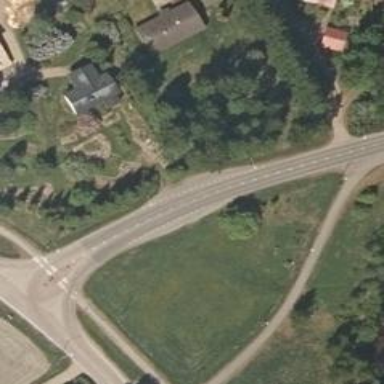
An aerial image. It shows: Tertiary road with asphalt surface. There is separate sidewalk and cycle track.